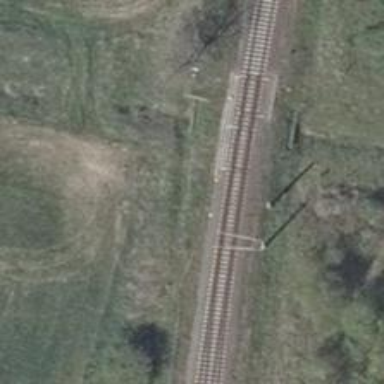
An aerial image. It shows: Milestone along the railway with catenary mast.